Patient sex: F
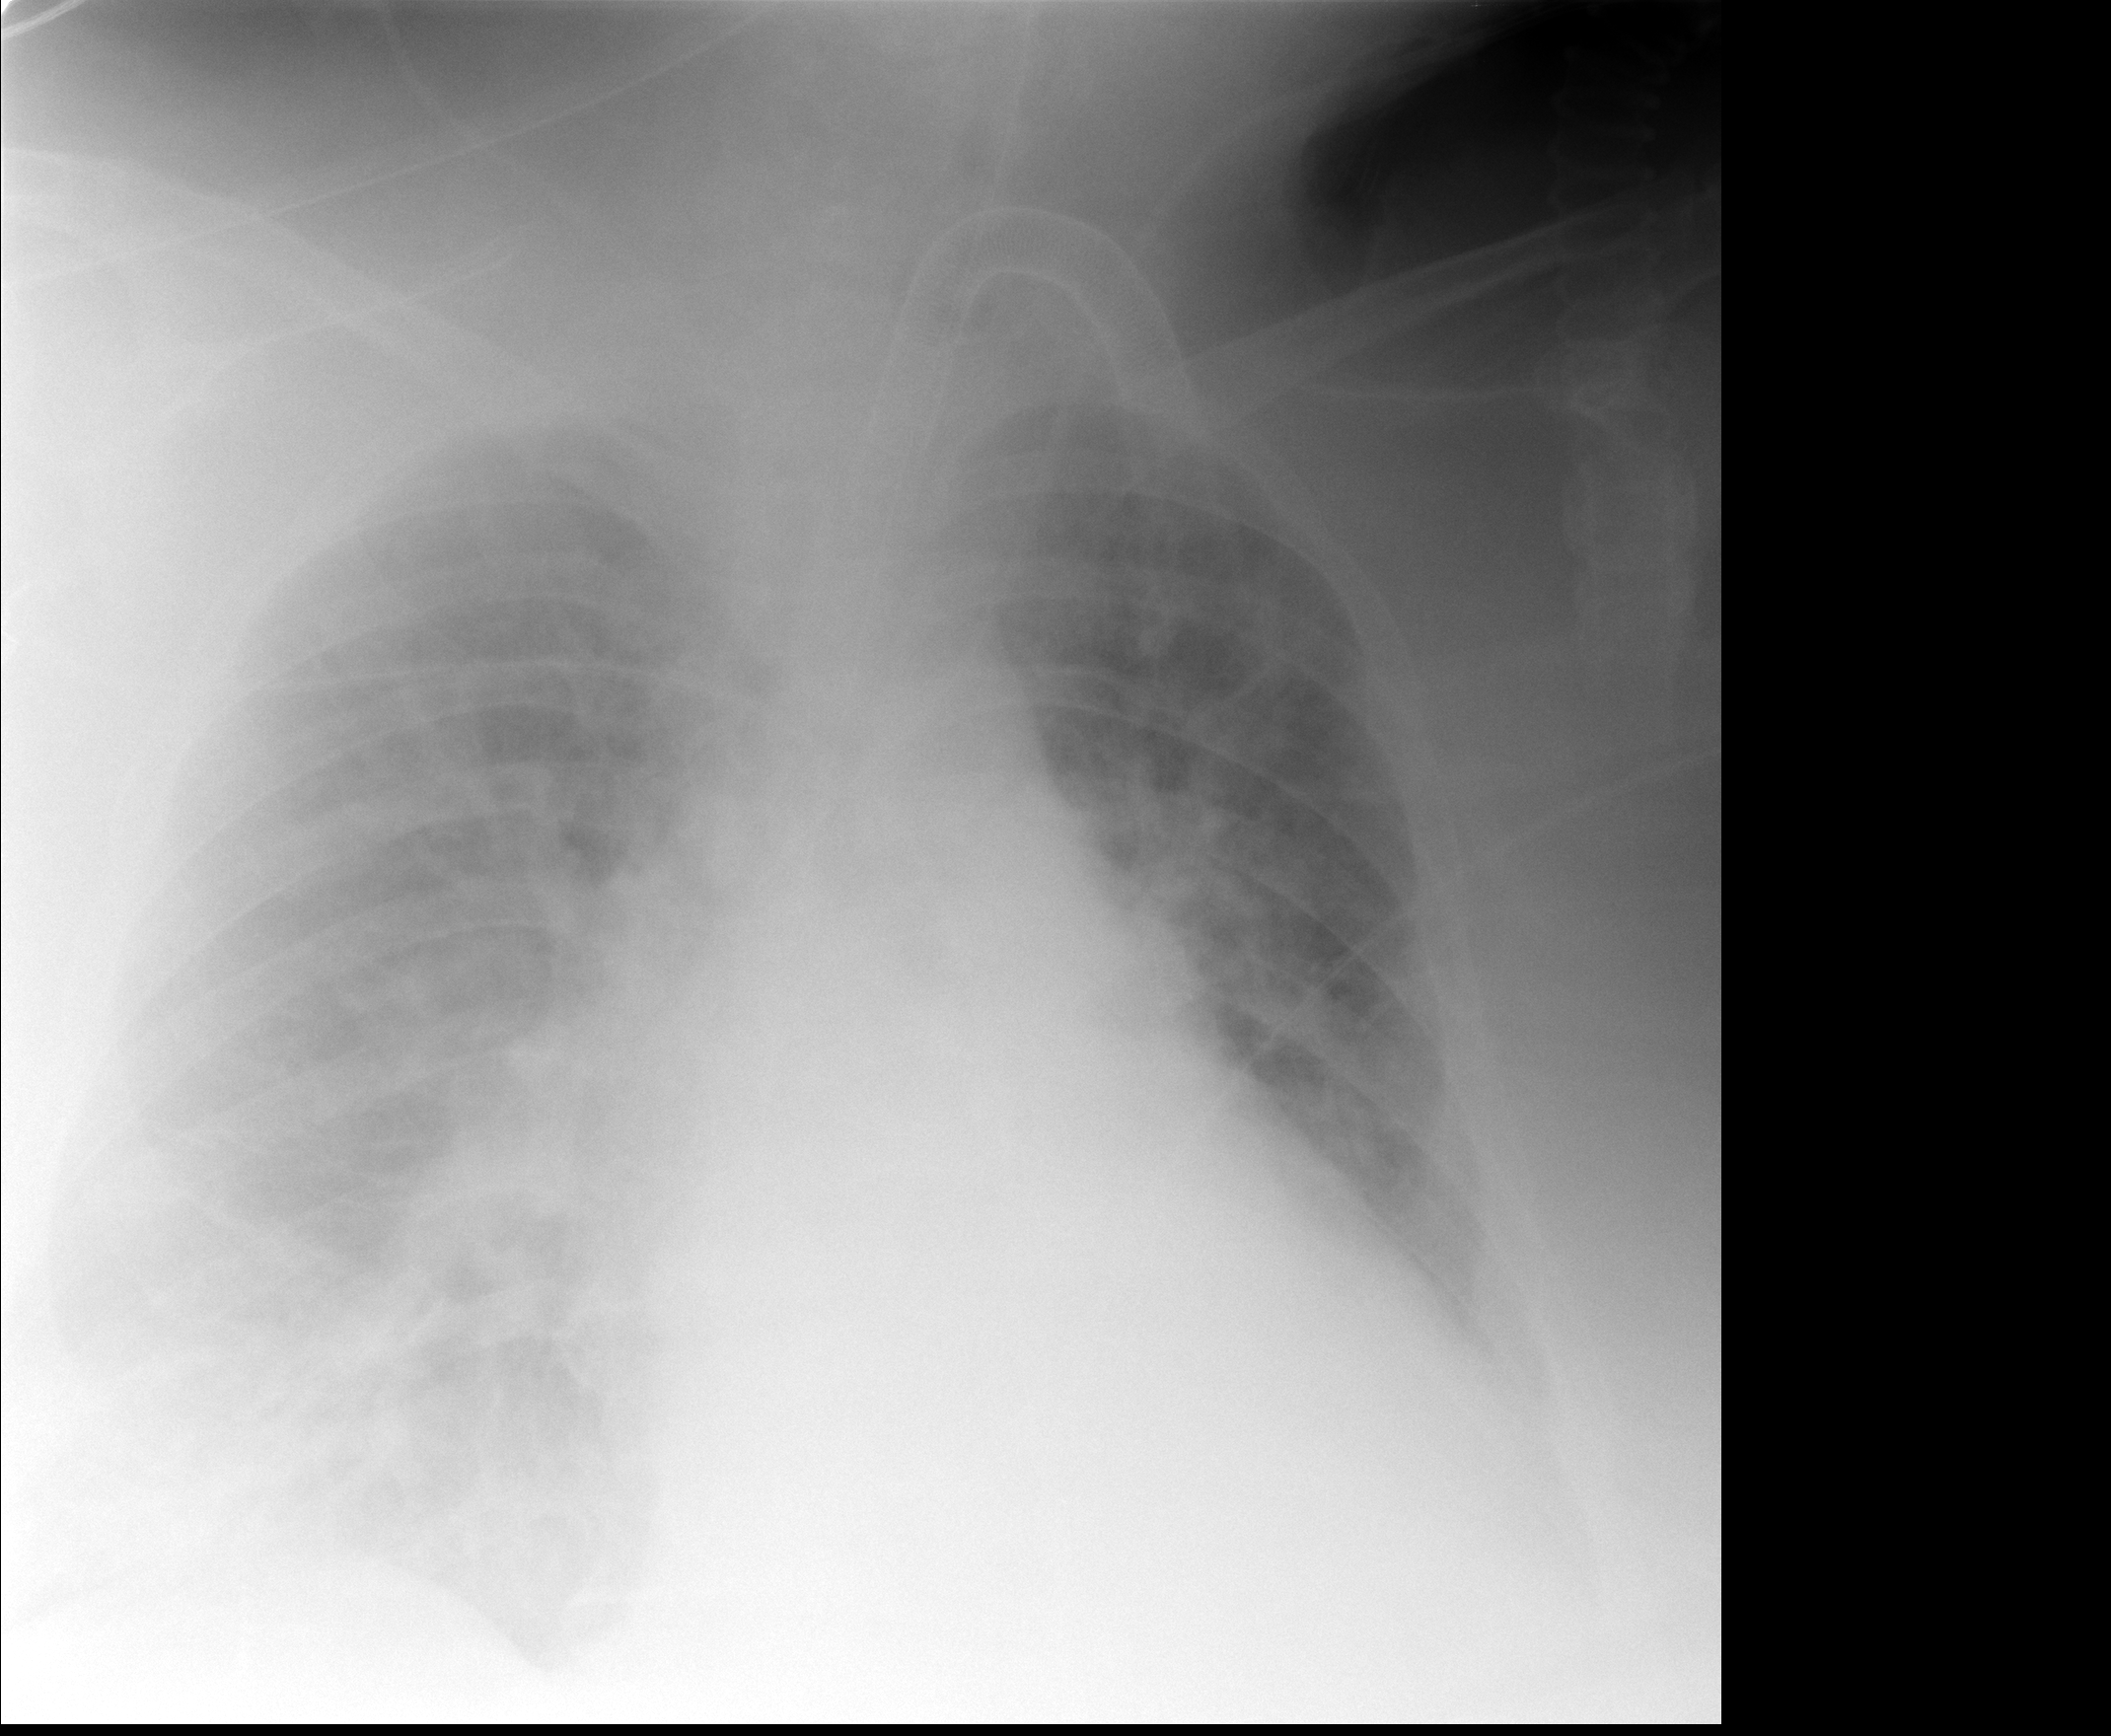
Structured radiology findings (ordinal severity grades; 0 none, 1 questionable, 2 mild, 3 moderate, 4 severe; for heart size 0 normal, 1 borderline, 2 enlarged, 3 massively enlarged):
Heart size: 2
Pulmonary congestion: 2
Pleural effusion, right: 0
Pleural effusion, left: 2
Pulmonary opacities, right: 2
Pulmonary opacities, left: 2
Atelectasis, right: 2
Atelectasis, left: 2